Field crop: maize
Growth stage: 2
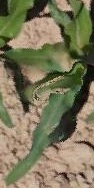
Species: maize